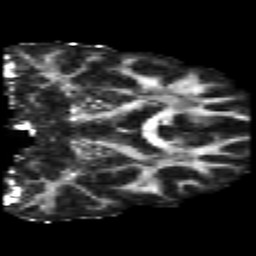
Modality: FA
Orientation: coronal
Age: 28
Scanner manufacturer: philips
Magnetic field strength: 3 T
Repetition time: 8.591 s
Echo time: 0.1268 s